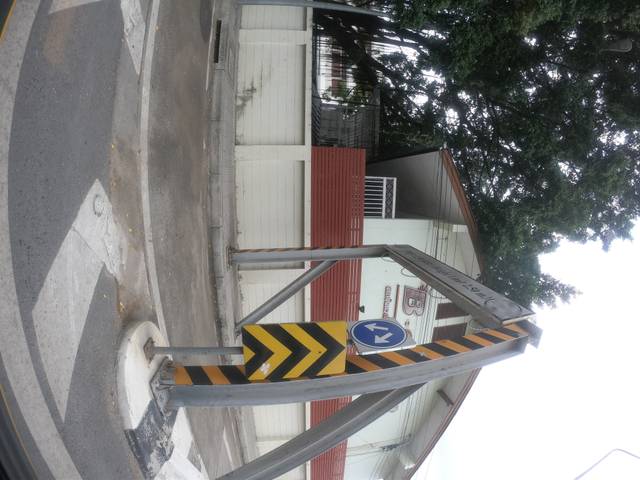
Region: Thailand
Coordinates: 13.818, 100.59